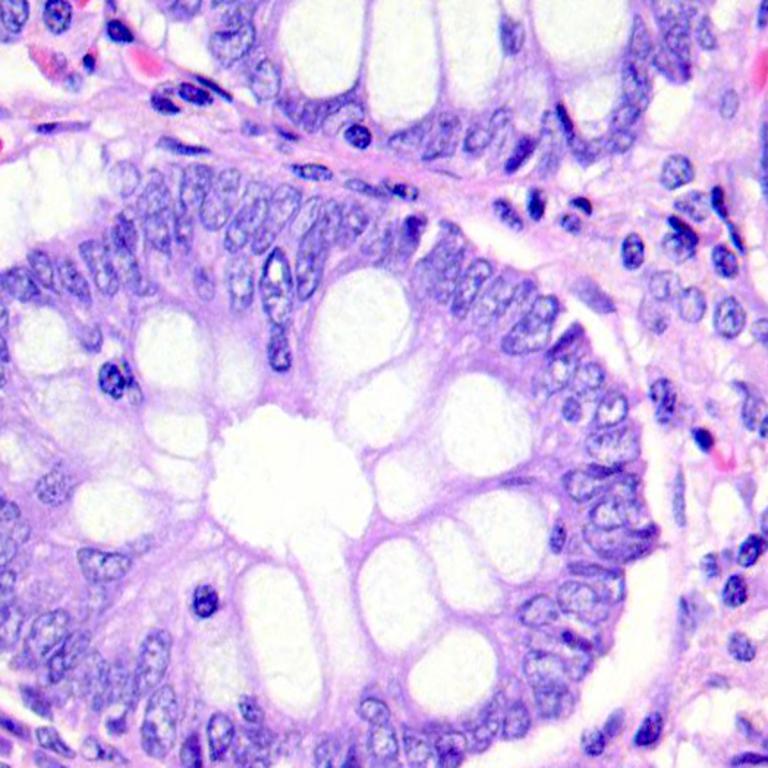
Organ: colon
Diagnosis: benign